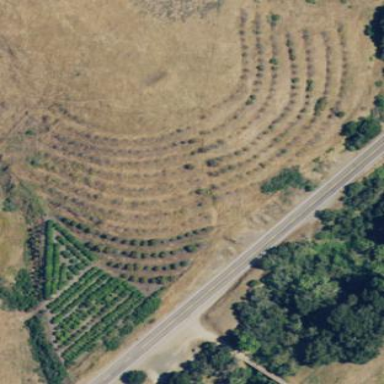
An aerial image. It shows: Orchard.